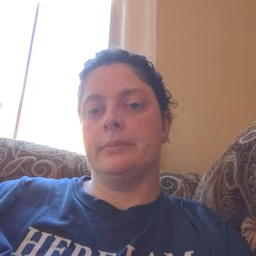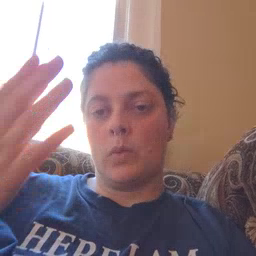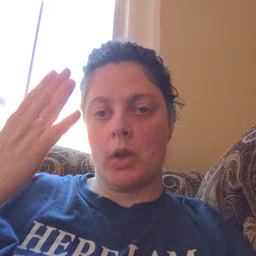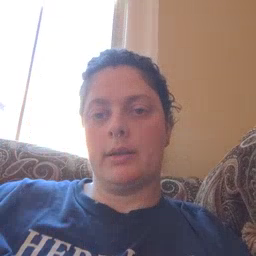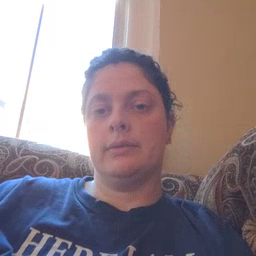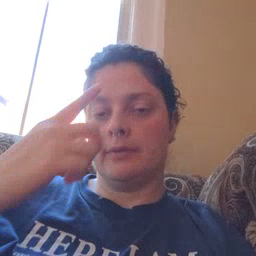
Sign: morning